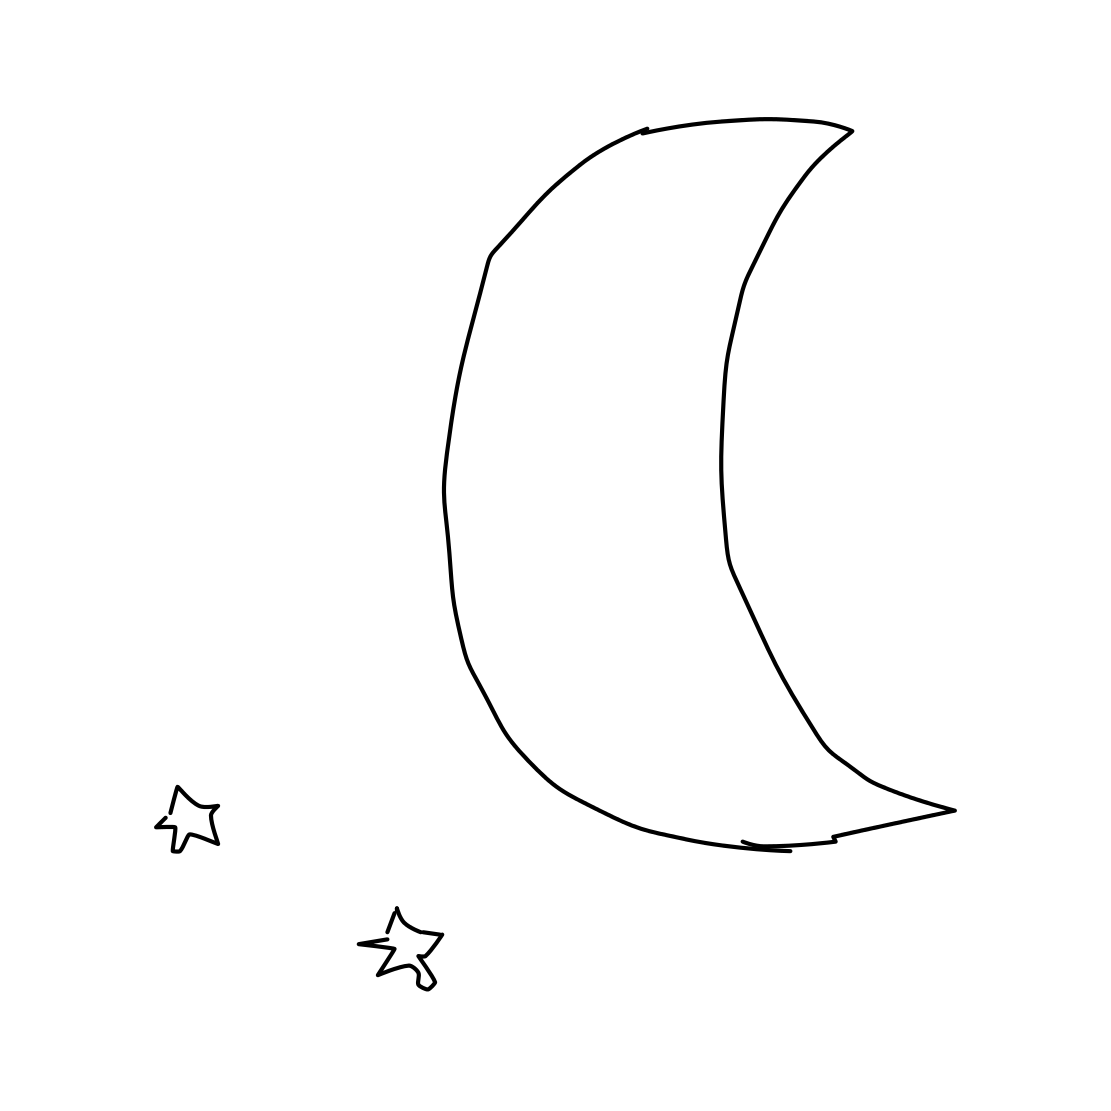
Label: moon